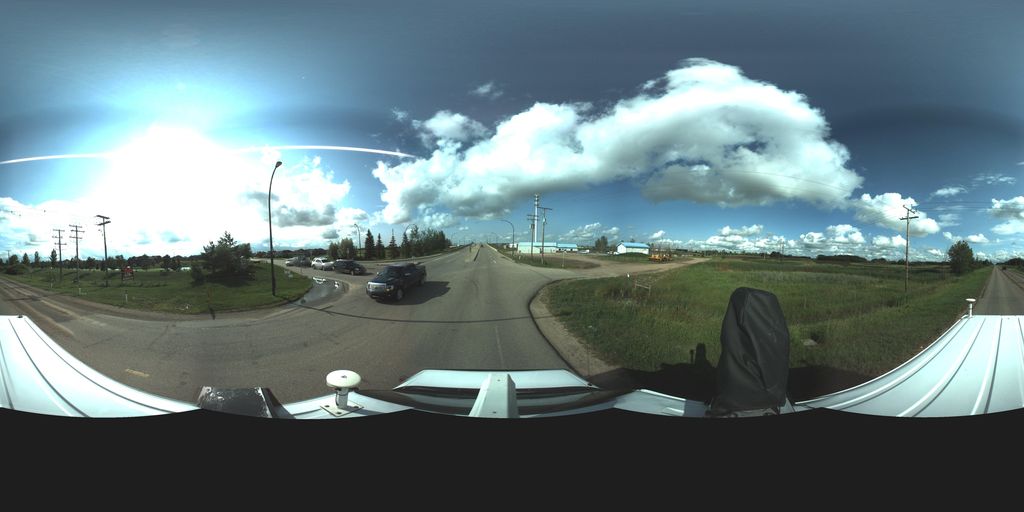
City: saskatoon